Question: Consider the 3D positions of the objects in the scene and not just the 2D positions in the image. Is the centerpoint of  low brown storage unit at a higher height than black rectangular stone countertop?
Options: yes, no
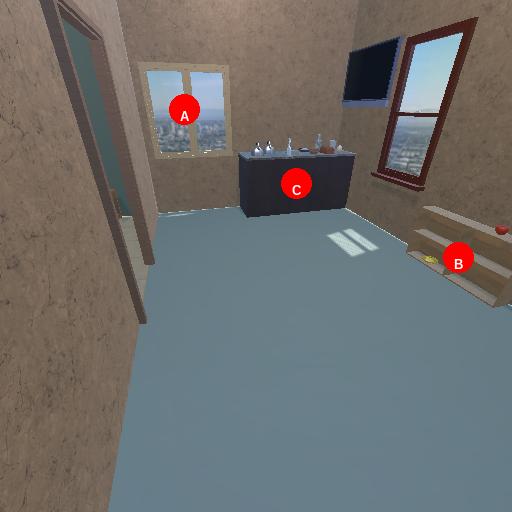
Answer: yes